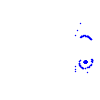
Particle: kaon